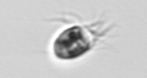
Label: Balanion